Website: macys
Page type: customer-info-address
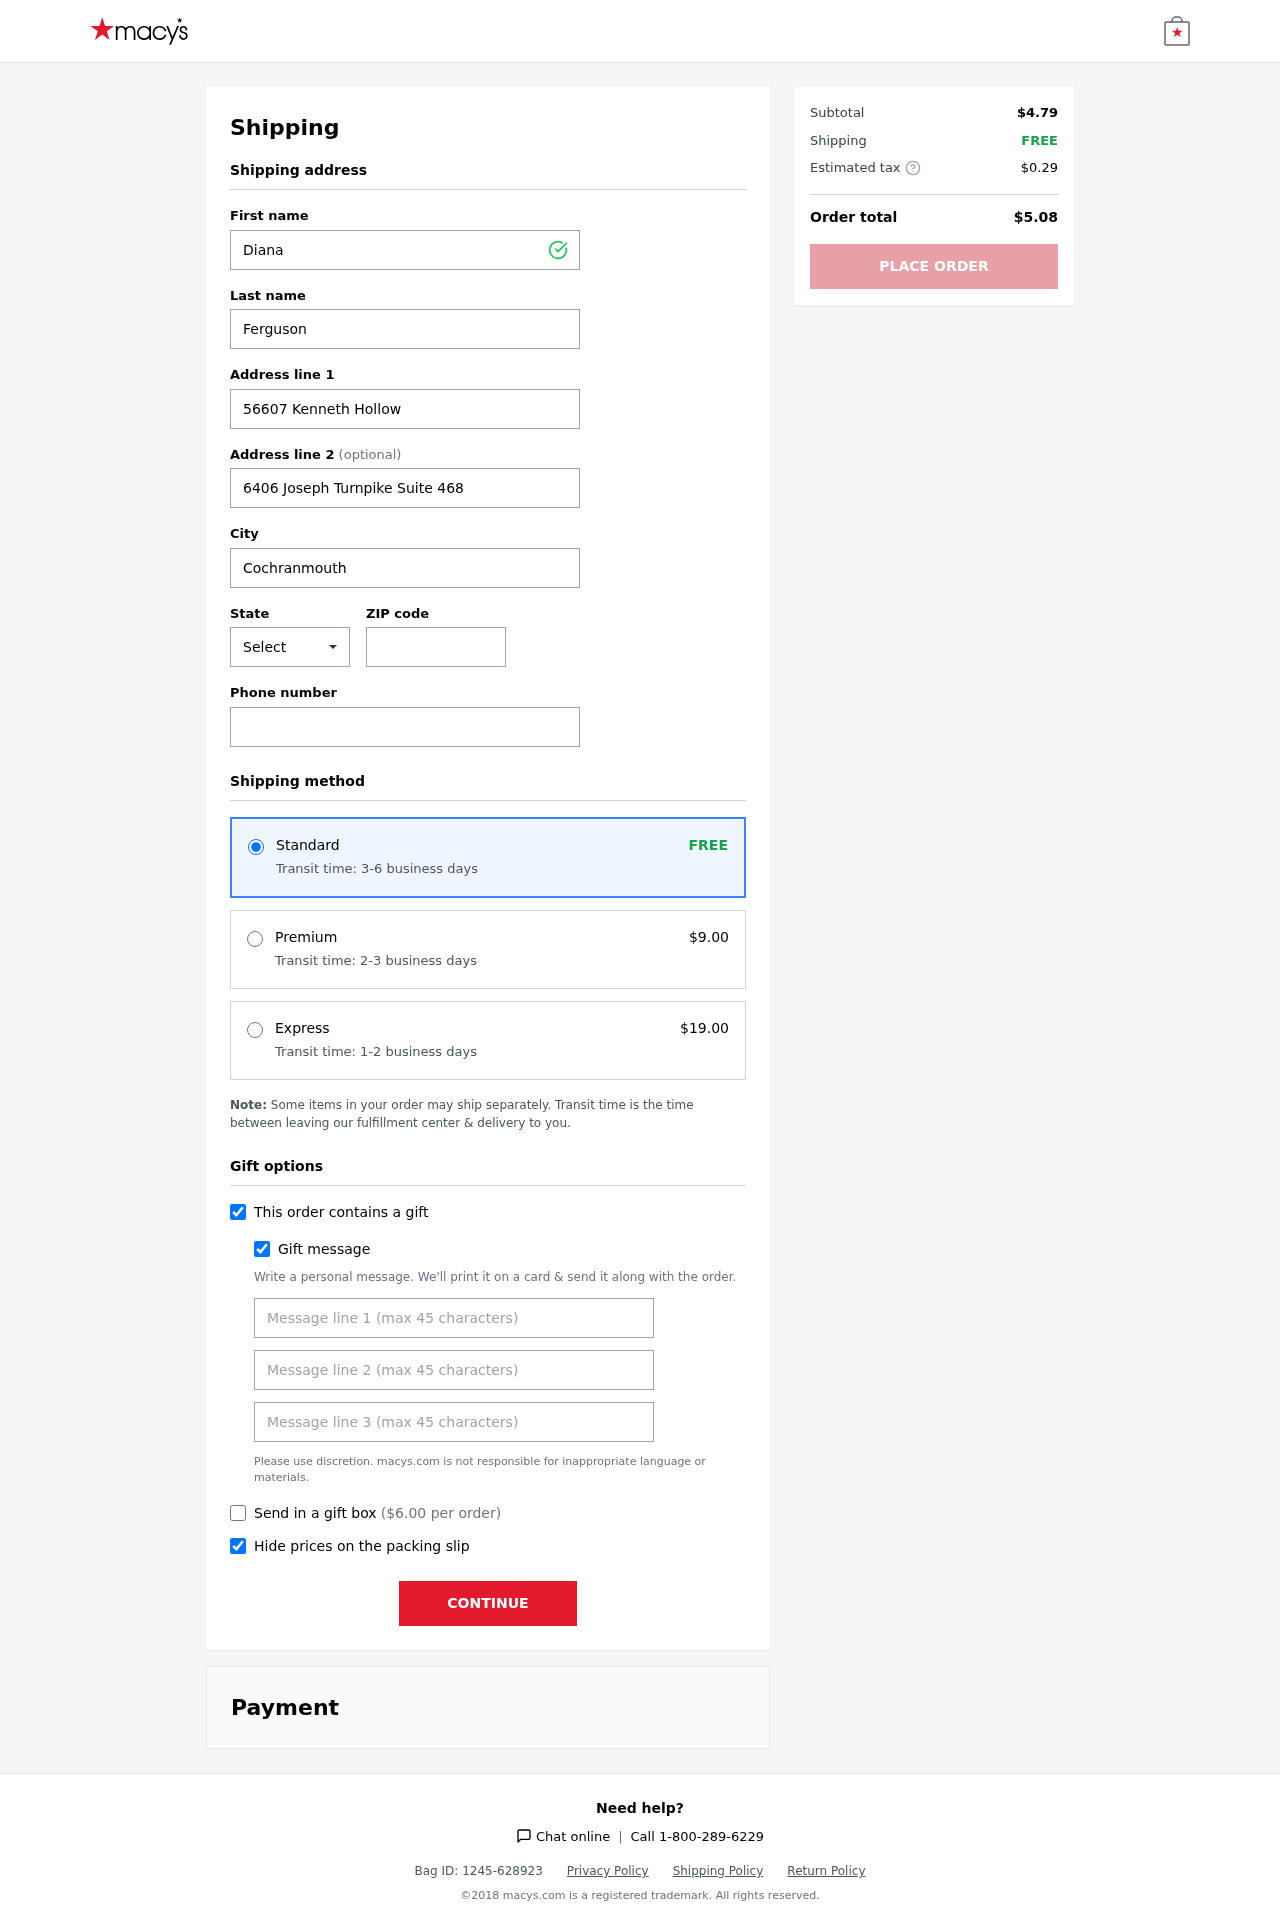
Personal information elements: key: PII_CITY
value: Cochranmouth
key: PII_FIRSTNAME
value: Diana
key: PII_GIFT_MESSAGE
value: Hey Emily! I thought this would be perfect for your morning smoothies—something smooth and delicious to brighten your day. Can’t wait to see you soon!  Diana
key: PII_LASTNAME
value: Ferguson
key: PII_PHONE
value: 8172187204
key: PII_POSTCODE
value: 34035
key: PII_STATE_ABBR
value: OK
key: PII_STREET
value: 56607 Kenneth Hollow
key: PII_STREET2
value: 6406 Joseph Turnpike Suite 468
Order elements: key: ORDER_SHIPPING_STANDARD
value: FREE
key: ORDER_SHIPPING_STANDARD_TIME
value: Transit time: 3-6 business days
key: ORDER_SHIPPING_PREMIUM
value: $9.00
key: ORDER_SHIPPING_PREMIUM_TIME
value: Transit time: 2-3 business days
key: ORDER_SHIPPING_EXPRESS
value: $19.00
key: ORDER_SHIPPING_EXPRESS_TIME
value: Transit time: 1-2 business days
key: ORDER_GIFT_BOX_FEE
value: $6.00
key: ORDER_SUBTOTAL
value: $4.79
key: ORDER_SHIPPING_COST
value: FREE
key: ORDER_TAX
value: $0.29
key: ORDER_TOTAL
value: $5.08